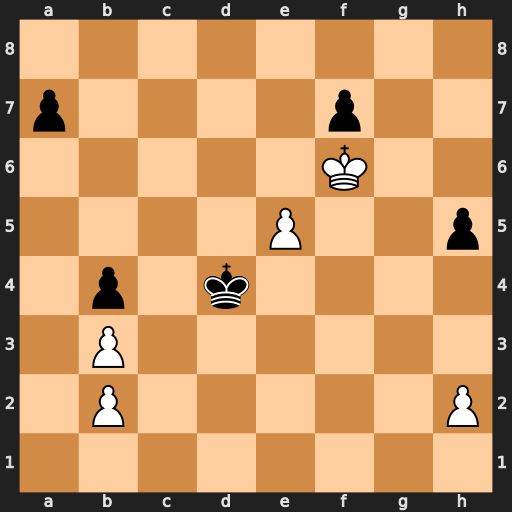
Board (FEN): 8/p4p2/5K2/4P2p/1p1k4/1P6/1P5P/8
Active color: w
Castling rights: -
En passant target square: -
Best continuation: Kxf7 Kxe5 Kg6 Kd4 Kxh5